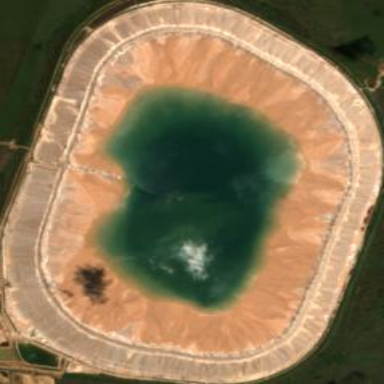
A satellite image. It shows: Landfill area with tailings reservoir.